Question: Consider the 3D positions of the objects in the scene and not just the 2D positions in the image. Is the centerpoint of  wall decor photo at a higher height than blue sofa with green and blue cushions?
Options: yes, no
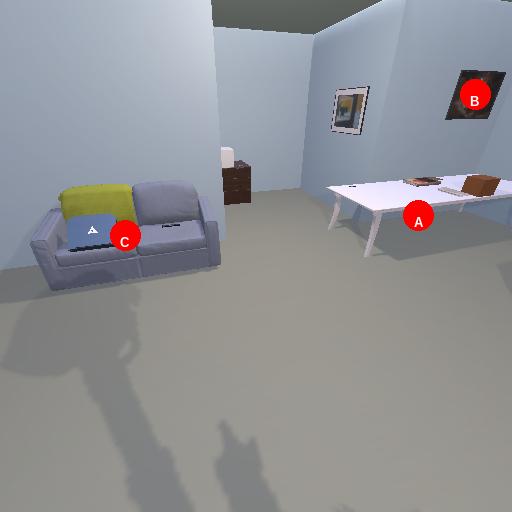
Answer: yes